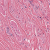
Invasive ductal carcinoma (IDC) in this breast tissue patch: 0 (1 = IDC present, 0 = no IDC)